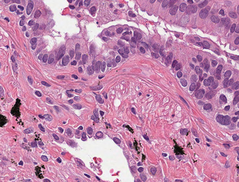
Tumor epithelial tissue: yes
Tumor-associated stroma tissue: yes
Normal tissue: no